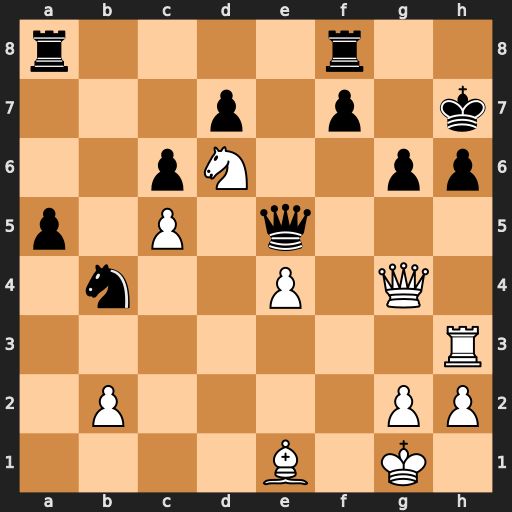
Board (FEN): r4r2/3p1p1k/2pN2pp/p1P1q3/1n2P1Q1/7R/1P4PP/4B1K1
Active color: w
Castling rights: -
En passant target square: -
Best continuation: Bc3 Qxc5+ Kf1